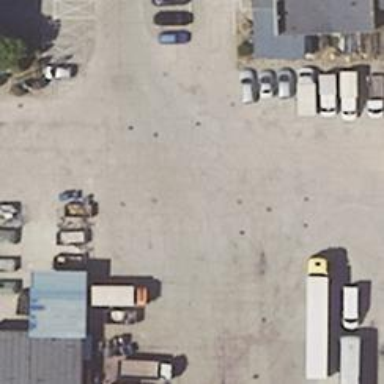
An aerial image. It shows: Transport office.